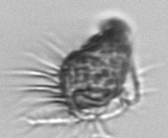
Label: Tontonia_appendiculariformis